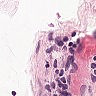
Metastatic tissue present: no